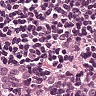
Metastatic tissue present: yes